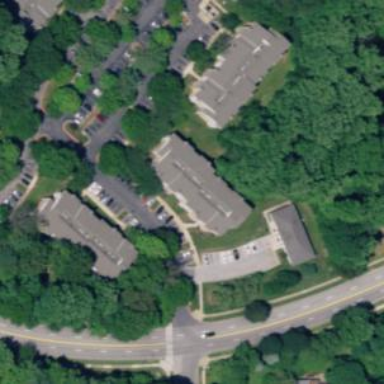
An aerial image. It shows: Image showing building with apartments.